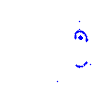
Particle: proton